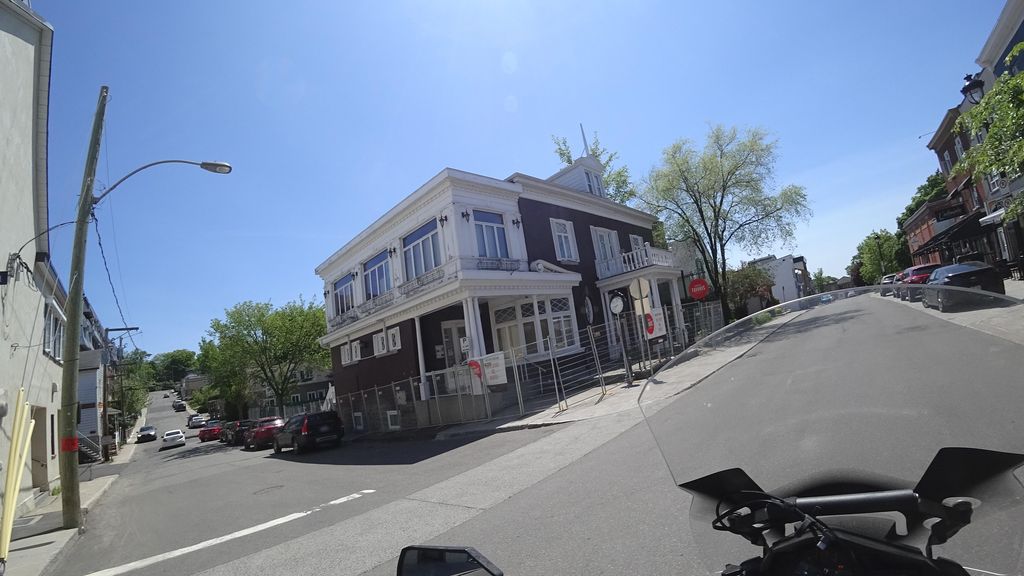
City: quebec_city